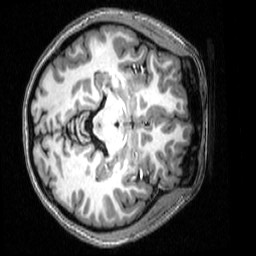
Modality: T1w
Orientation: axial
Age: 25
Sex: female
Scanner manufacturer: siemens
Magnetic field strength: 3 T
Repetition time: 2.53 s
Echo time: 0.00339 s